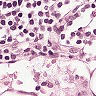
Metastatic tissue present: no